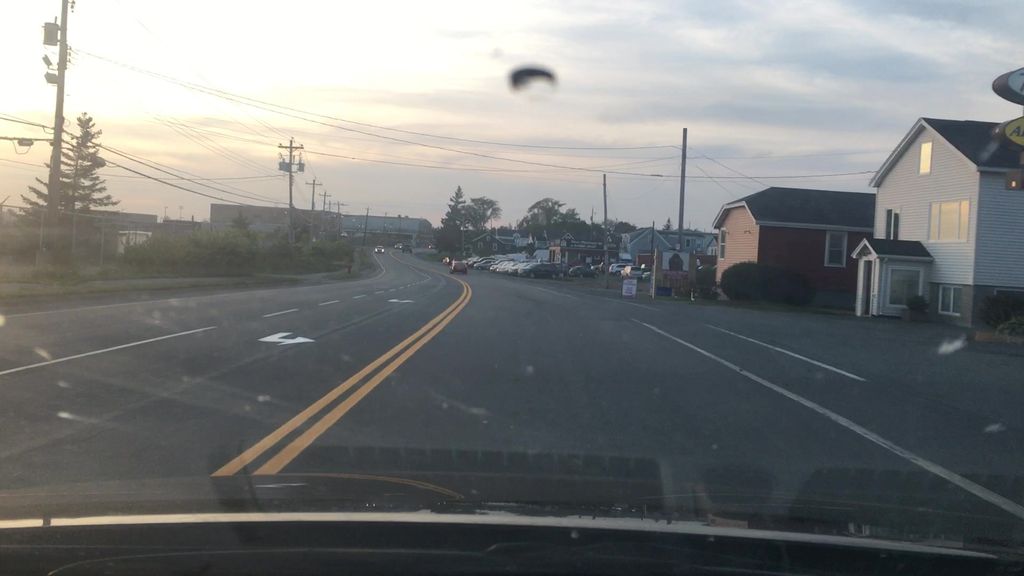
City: halifax